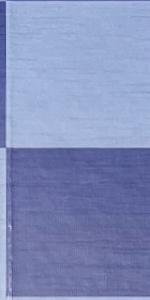
Label: Empty